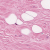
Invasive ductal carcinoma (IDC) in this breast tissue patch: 0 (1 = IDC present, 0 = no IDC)